Field crop: tomato
Growth stage: 1
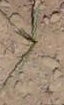
Species: cyperus